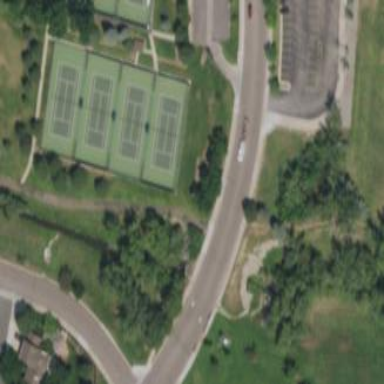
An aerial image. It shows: Tennis court in leisure pitch.